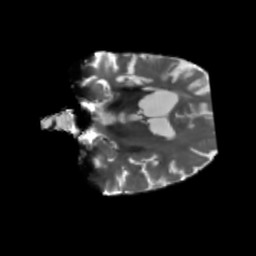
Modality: T2w
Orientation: coronal
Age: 70
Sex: male
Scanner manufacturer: siemens
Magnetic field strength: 3 T
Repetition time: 5.47 s
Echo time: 0.0854 s